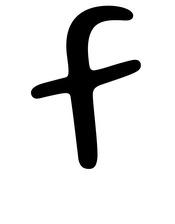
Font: Gluten_Light